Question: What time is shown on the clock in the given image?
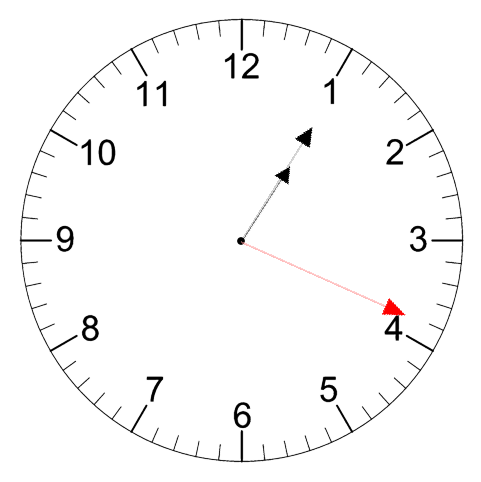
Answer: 01:05:19